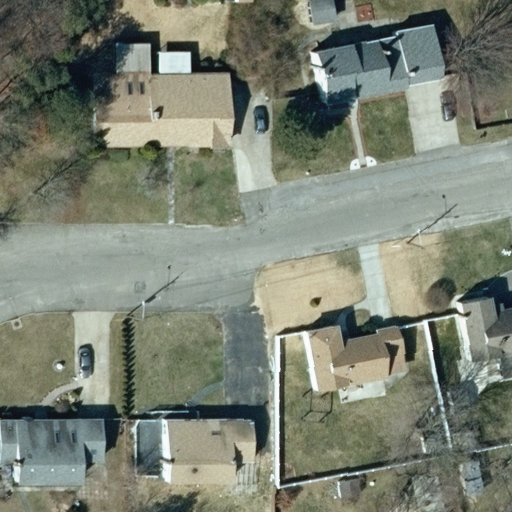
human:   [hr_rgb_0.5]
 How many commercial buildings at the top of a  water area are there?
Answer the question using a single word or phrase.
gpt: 0

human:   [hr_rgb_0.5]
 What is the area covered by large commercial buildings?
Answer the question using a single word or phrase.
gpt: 0m2

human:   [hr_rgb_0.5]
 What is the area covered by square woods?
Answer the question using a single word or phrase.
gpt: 0m2

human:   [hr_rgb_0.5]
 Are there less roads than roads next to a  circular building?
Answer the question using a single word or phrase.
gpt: no

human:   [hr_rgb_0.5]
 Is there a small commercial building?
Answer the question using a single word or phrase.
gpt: no

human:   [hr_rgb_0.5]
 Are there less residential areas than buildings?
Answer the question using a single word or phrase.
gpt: yes

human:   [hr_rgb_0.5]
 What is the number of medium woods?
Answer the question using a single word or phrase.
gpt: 0

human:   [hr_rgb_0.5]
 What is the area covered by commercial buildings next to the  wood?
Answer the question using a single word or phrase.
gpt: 0m2

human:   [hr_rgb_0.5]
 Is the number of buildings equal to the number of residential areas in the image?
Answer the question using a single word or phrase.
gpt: no

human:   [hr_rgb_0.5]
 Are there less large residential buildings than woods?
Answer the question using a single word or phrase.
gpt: yes

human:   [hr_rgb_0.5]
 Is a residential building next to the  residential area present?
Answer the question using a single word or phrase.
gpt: yes

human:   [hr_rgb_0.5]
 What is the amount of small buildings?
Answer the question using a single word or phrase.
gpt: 2

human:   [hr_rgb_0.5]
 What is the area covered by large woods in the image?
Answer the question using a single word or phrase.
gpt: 6505m2

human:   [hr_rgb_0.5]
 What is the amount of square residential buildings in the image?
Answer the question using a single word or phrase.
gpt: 0

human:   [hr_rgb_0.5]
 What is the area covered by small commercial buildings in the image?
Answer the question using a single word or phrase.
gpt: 0m2

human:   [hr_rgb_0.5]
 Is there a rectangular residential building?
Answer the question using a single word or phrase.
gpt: yes

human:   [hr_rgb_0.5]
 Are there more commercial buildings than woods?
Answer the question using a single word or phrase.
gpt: no

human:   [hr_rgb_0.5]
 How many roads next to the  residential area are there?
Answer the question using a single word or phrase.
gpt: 1

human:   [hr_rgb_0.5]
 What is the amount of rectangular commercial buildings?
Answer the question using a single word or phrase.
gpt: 0

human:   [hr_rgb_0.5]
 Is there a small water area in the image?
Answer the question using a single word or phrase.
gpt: no

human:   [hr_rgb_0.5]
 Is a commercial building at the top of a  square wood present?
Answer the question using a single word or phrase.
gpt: no

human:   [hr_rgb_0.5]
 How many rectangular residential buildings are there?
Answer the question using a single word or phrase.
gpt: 4

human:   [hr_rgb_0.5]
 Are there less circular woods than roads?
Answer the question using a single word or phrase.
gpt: yes

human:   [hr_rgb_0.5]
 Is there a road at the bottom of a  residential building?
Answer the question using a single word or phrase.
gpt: yes

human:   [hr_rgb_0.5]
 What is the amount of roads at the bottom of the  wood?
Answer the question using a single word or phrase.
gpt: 1

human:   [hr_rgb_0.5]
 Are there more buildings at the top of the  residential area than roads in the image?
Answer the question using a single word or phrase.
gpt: no

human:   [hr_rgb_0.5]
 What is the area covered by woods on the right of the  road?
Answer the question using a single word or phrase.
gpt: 0m2

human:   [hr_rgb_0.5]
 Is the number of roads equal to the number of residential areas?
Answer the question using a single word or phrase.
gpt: yes

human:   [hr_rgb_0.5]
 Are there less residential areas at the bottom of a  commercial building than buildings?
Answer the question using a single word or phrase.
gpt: yes

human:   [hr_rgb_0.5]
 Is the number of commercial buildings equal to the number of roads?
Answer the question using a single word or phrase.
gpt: no

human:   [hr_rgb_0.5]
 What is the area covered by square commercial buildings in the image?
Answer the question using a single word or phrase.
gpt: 0m2

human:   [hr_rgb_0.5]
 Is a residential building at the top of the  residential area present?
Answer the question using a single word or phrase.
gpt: no

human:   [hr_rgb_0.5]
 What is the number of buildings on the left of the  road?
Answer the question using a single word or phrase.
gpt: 3

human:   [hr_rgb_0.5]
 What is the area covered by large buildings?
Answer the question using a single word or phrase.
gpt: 0m2

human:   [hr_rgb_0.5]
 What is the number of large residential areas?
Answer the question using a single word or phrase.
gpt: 1

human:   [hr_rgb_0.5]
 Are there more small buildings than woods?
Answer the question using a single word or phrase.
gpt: yes